Question: Since we implemented globalization in our ASP.net , we are getting some intellisense problems.
When the resource is added to an asp.net control, we receive errors.
Even though the error is shown in visual studio, the application works!
For example, the following button
'''
<asp:Button runat="server" ID="BtnSave" Text="<%$ Resources:ResourceName, Save %>" OnClick="BtnSave_Click" />
'''
Is not recognized in the code behind:

The error is only shown when the code behind is open. But in the browser it works!
The same button without the resource reference works well:
'''
<asp:Button runat="server" ID="BtnSave" Text="Save" OnClick="BtnSave_Click" />
'''
This is a custom SQL resource provider factory, added to the web.config:
'''
<globalization resourceProviderFactoryType="MyNamespace.SqlResourceProviderFactory" />
'''
I tried deleting the cache and restarting the computer already.
Do you have any tips on how to find the issue?
Thanks in advance.
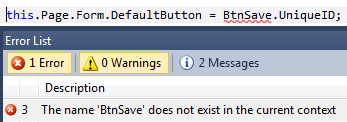
Answer: There was a problem in our Resource Provider: It was compiling and working on the runtime, but crashing when running without the HTTP context ('HttpContext.Current').
I would advise other people experiencing the same problem to check the classes used in their web.config file for such inconsistencies.